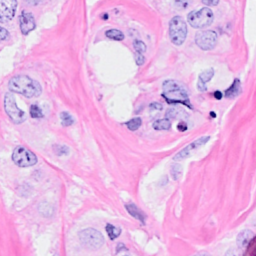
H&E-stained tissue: Breast